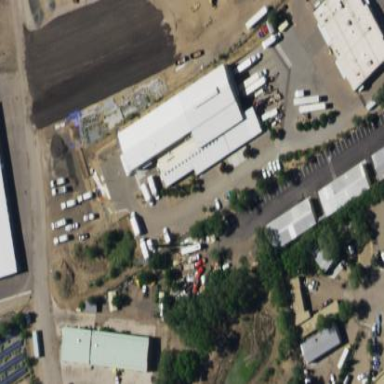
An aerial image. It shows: Warehouse that serves as food bank.